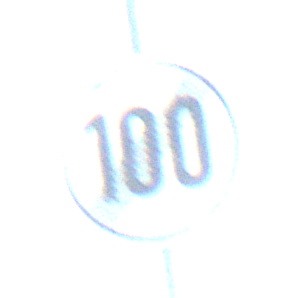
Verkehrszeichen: EndeGeschwindigkeit100
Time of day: Midday
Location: Outdoor (Nature)
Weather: Clear
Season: NotSpecified
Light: Natural